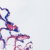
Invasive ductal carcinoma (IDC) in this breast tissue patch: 0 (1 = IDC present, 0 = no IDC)